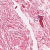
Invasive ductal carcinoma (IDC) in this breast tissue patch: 0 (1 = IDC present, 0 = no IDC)